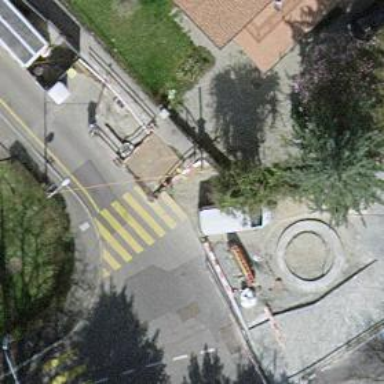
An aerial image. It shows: Marked zebra crossing on the road.